Aerial crown-view tile of a tropical tree (Barro Colorado Island, Panama), acquired 20250915:
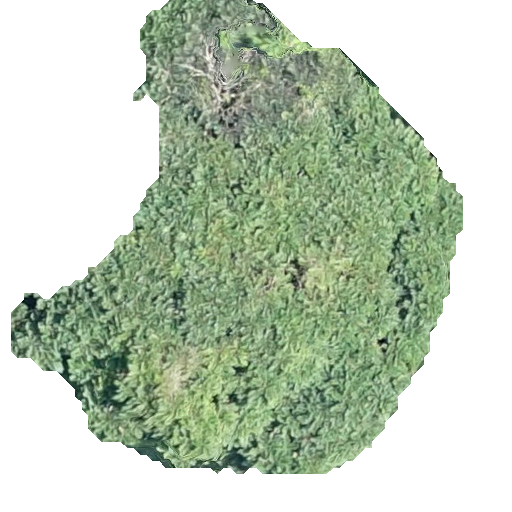
Species: Jacaranda copaia
GBIF accepted scientific name: Jacaranda copaia
Crown area: 197.613 m²